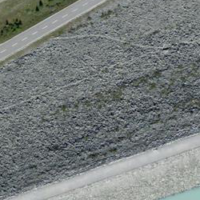
EUNIS habitat code: 54
Species observed at this site:
Achillea nana